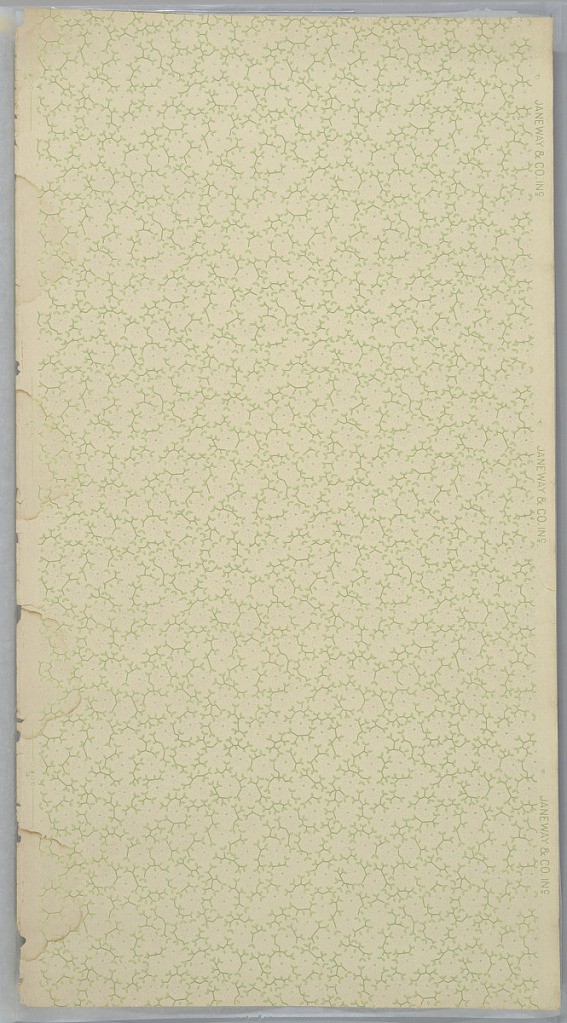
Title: Ceiling paper
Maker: Janeway & Co. Inc., New Brunswick, New Jersey, 1848 - 1914
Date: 1905–1915
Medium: Machine-printed paper, liquid mica
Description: Non-directional design of foliate sprigs and petite stylized floral motifs. Printed in shades of green and mica on off-white ground.